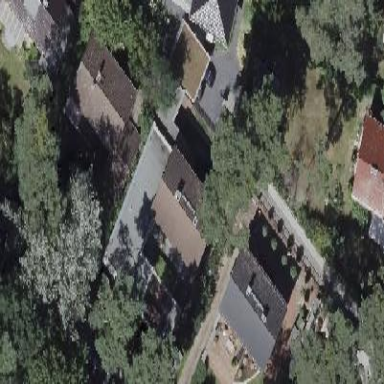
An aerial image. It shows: House with flat roof.